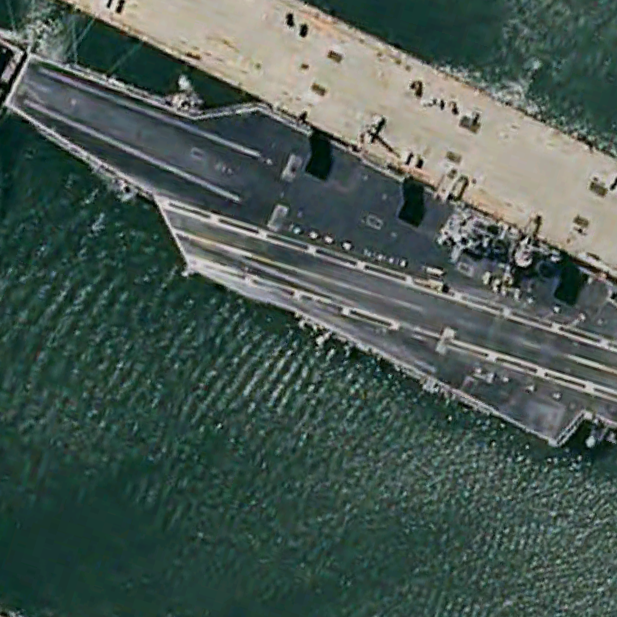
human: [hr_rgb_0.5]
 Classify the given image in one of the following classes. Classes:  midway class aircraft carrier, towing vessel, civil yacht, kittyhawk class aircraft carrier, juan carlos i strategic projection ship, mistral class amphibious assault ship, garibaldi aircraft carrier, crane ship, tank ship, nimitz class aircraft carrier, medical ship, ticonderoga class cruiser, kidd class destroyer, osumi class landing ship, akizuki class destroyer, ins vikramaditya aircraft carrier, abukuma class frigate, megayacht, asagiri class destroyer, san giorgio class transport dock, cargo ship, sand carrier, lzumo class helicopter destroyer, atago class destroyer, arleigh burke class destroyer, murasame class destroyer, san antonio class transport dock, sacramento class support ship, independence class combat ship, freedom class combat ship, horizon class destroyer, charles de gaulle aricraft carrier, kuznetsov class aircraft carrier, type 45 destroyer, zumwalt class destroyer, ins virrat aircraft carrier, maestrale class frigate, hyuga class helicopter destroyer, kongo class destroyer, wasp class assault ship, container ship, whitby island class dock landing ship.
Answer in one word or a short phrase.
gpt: Nimitz class aircraft carrier